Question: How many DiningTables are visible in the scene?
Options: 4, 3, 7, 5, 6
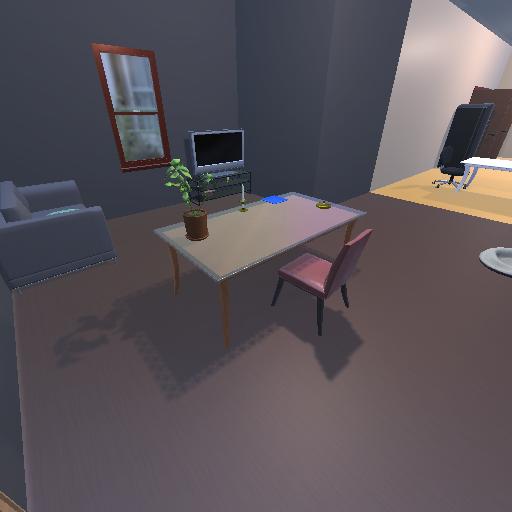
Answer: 4